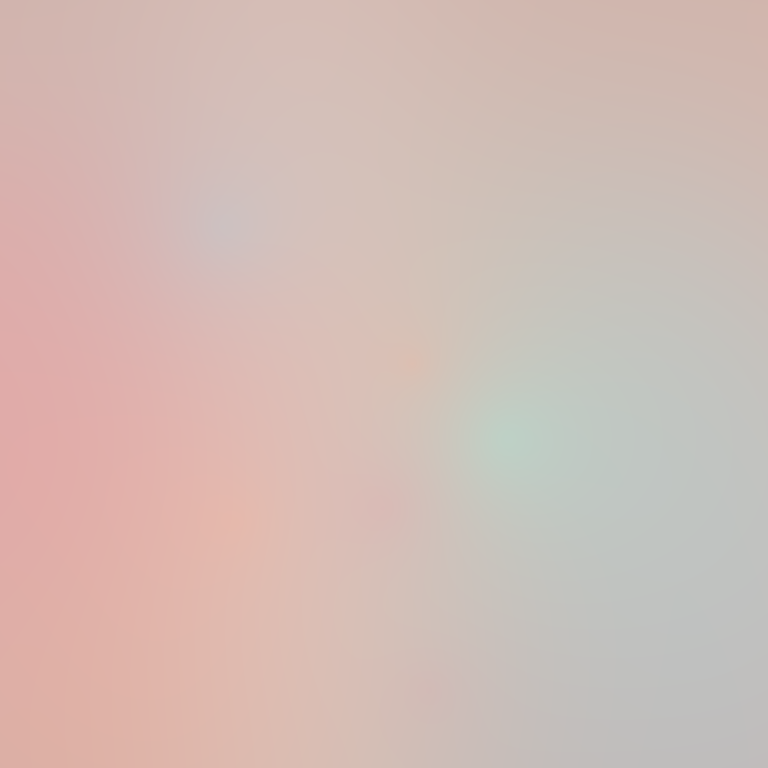
Abstract light effect, smooth gradient from soft pink to gentle teal, serene atmosphere, diffuse glow, no room, no furniture, no objects.